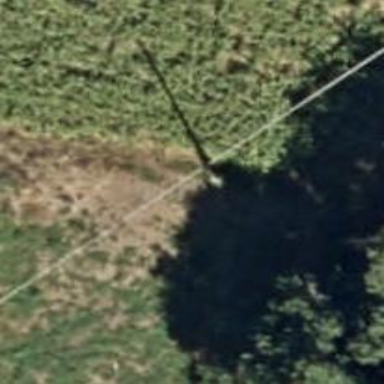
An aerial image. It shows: Power line is depicted.